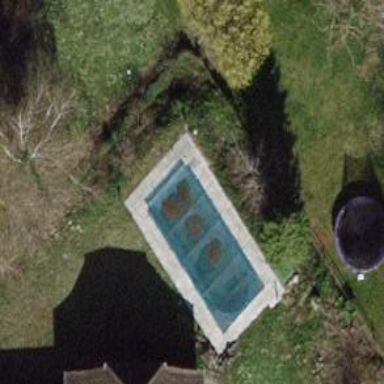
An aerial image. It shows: Swimming pool located in leisure land.